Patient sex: F
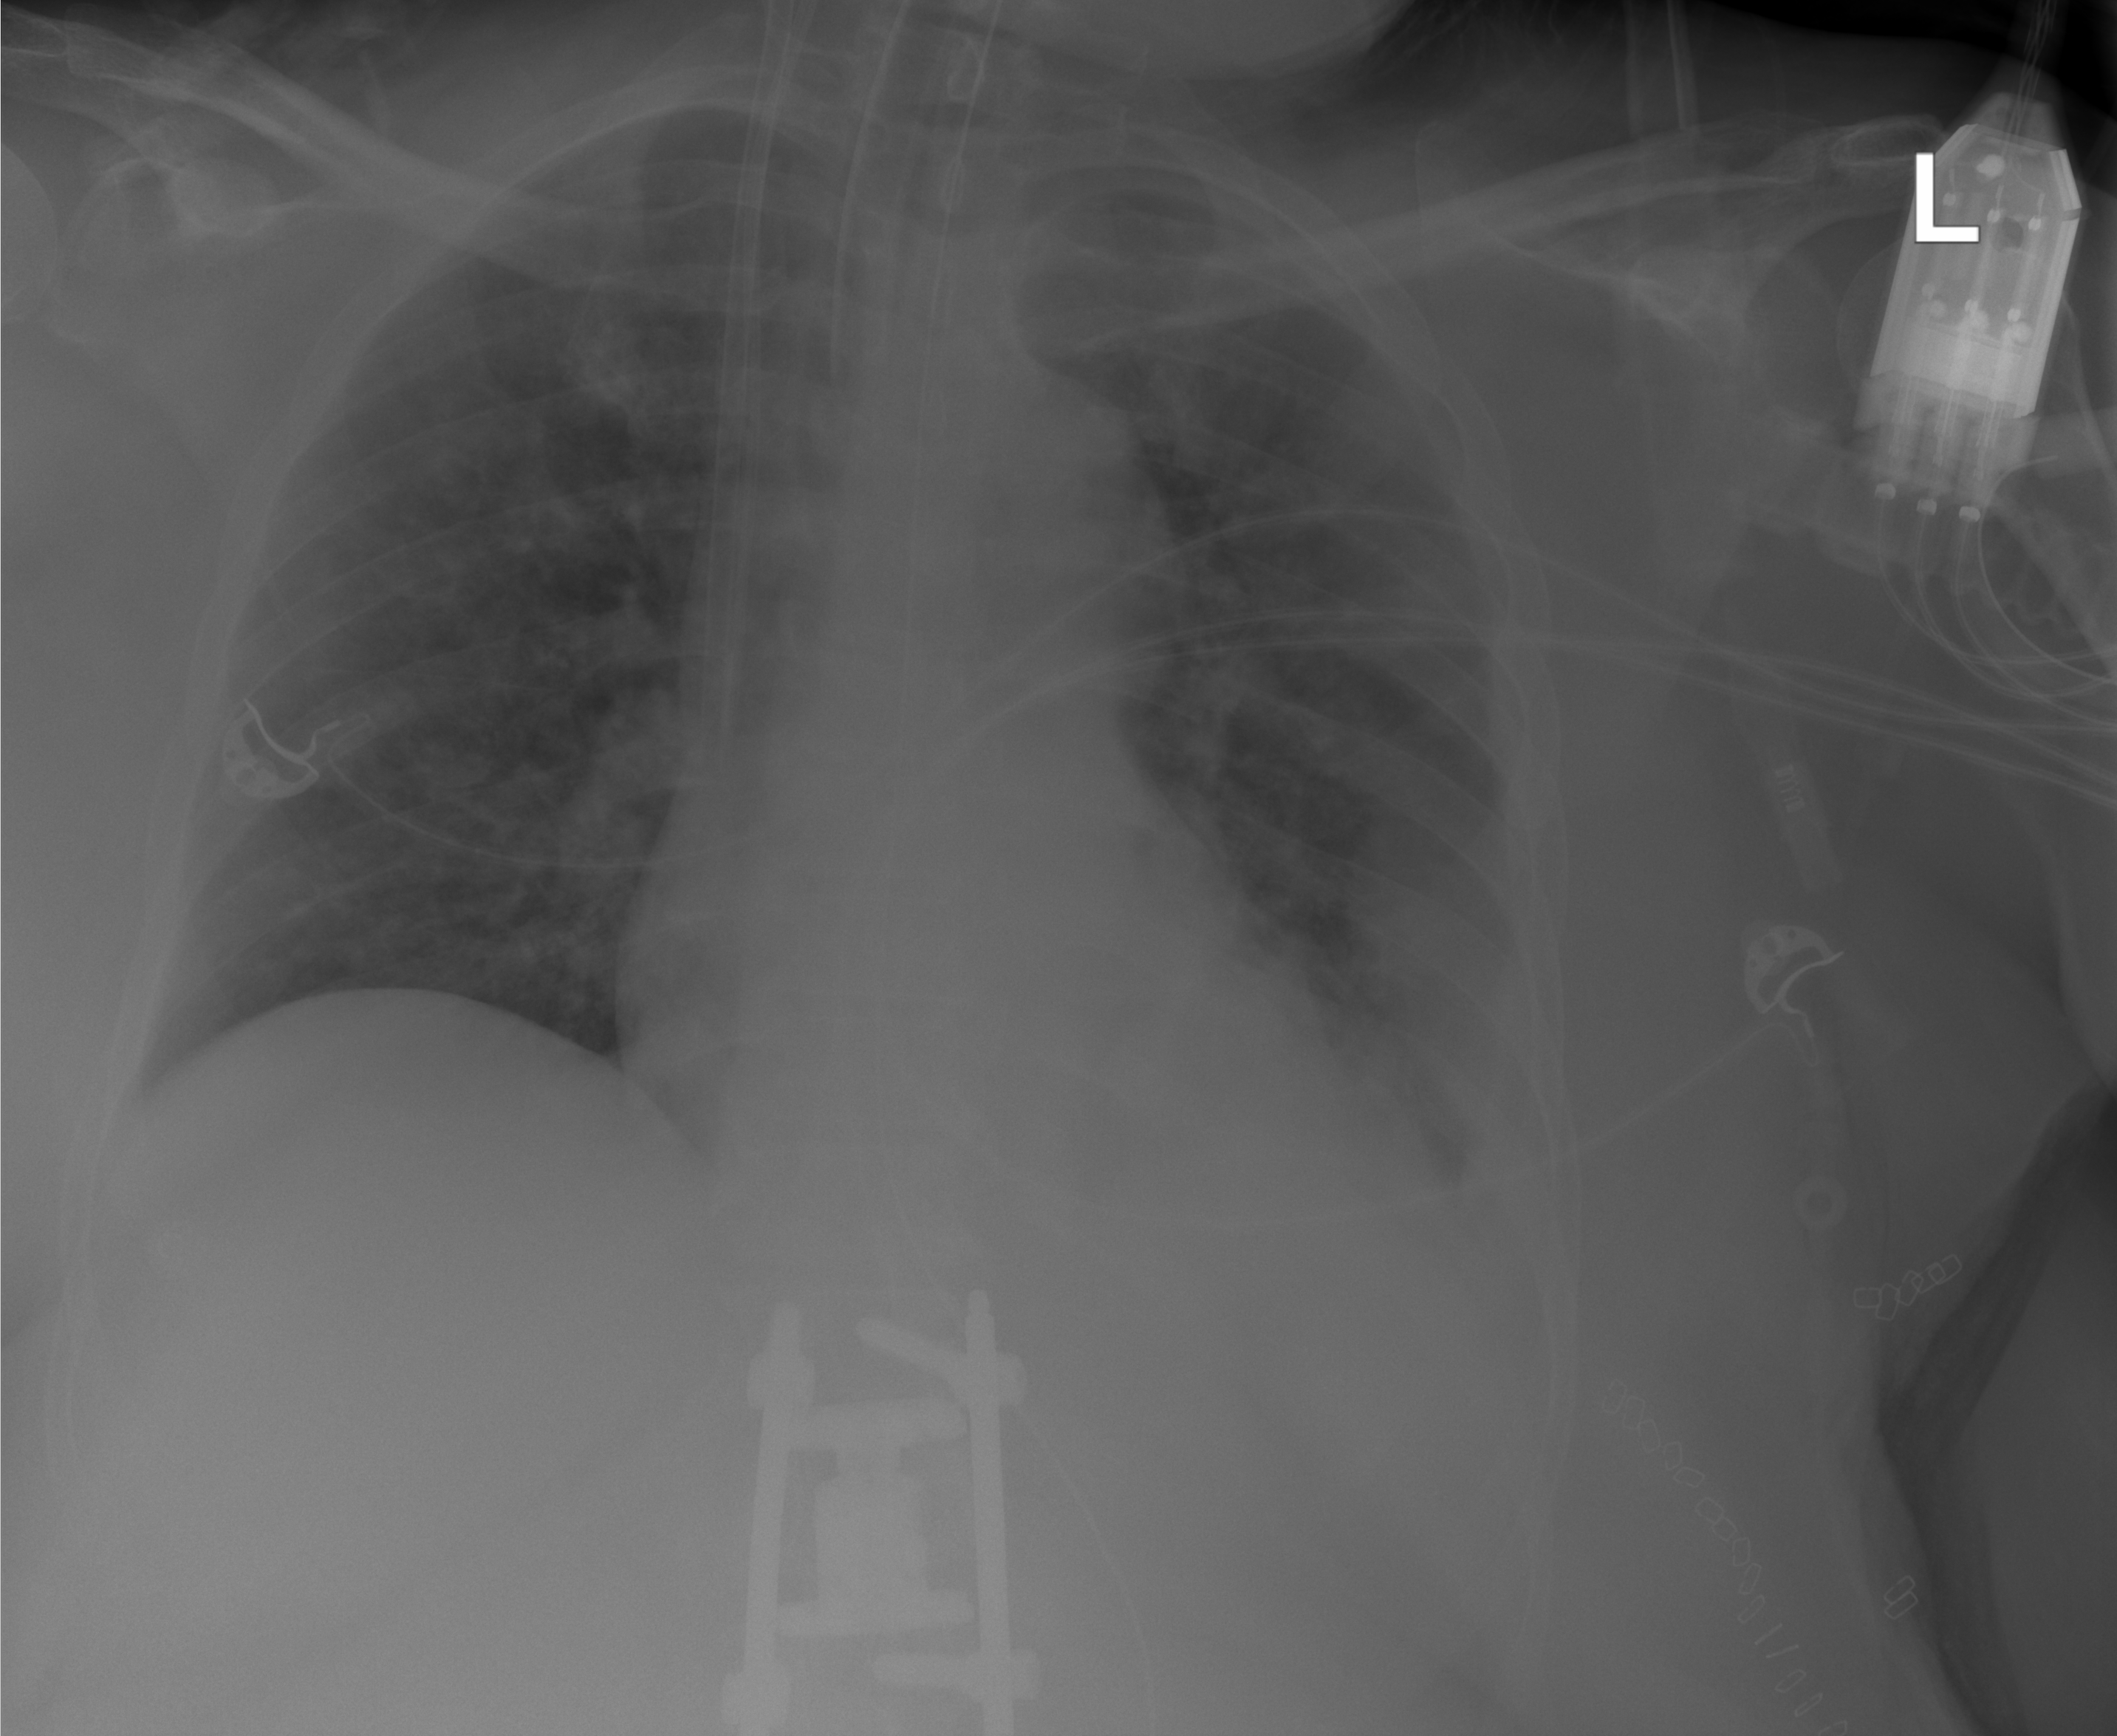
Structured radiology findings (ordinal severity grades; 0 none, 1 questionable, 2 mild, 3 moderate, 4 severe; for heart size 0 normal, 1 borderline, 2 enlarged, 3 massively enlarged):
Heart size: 1
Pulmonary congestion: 2
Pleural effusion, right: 0
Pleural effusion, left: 2
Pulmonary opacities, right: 2
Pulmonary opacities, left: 2
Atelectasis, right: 2
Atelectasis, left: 2